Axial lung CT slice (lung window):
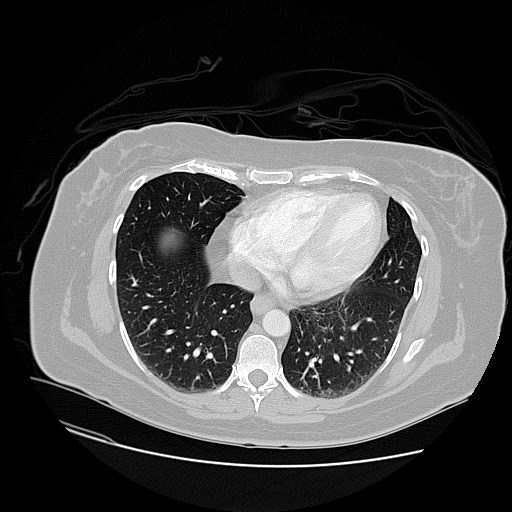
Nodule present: no